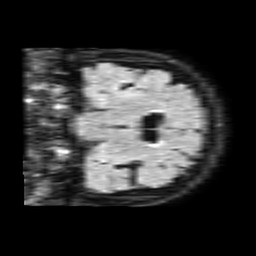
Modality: FLAIR
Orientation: coronal
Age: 60
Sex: female
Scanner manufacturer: philips
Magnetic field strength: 1.5 T
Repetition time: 6 s
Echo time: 0.1029 s